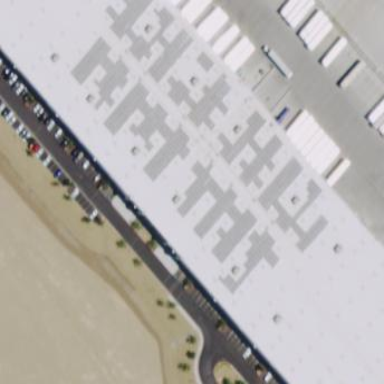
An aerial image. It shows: Warehouse that also serves as post depot.